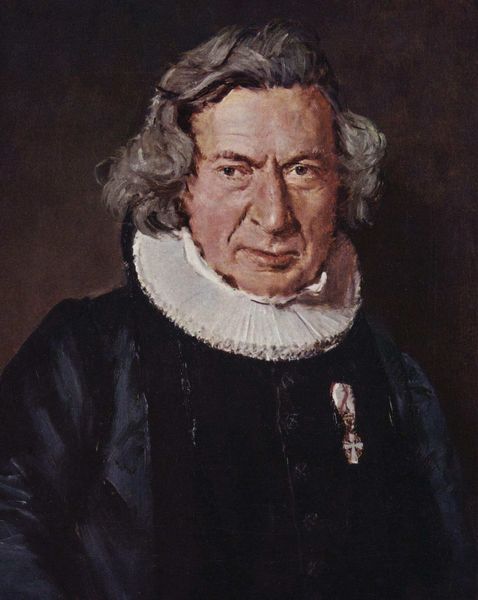
Titel: Porträt des Dr. A. G. Rudelbach
Künstler: Christian Albrecht Jensen
Standort: Kobenhavn
Institution: Statens Museum for Kunst
Schlagwörter: blau, dunkel, gemälde, mann, schatten, weiß, frauen, landschaft, braun, brust, frau, frisur, grau, haar, hintergrund, licht, mund, männer, nase, schwarz, stirn, blick, rot, tuch, hochformat, alt, anzug, hemd, jacke, arme, augen, böse, falten, gesicht, inkarnat, kragen, mensch, schale, bildnis, hals, halskrause, holland, niederlande, portrait, porträt, schauen, öl, geistlicher, haare, halbfigur, kostüm, mantel, stoff, stoffe, adel, händler, kaufmann, kind, person, augenbrauen, brustbild, frontal, kinn, knopf, lippen, locke, locken, seide, kinder, lächeln, wangen, düster, backen, furchen, violett, barun, dick, falte, ernst, streng, brauen, glanz, grimmig, pupillen, goya, mimik, robe, glänzend, glatt, rüsche, rüschen, ellenbogen, knöpfe, oberkörper, alter, greis, kreuz, künstler, bürger, stirnfalten, abzeichen, adeliger, orden, krause, taschentuch, pfarrer, wangenknochen, runzeln, kraus, portät, pastor, priester, skeptisch, adliger, gelehrter, schief, ornat, ordenskreuz, grauhaarig, anstecker, schulterlang, magenfalten, lipen, lachfalten, nasenfalte, portärt, ratsherr, krauskragen, esicht, dicke nase, langscheitel